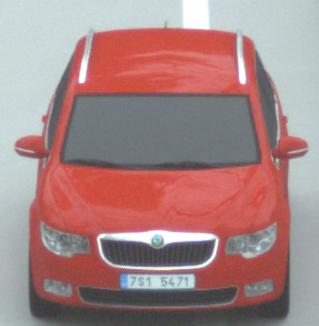
Make: Skoda
Model: Superb Combi 1.4 TSI
Detailed model: Superb (II) Combi
Model produced from: 2010/01
Model produced until: 2011/10
Doors: 5
Color: red
Road condition: dry road
Daytime: midday
Contrast: low contrast